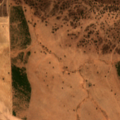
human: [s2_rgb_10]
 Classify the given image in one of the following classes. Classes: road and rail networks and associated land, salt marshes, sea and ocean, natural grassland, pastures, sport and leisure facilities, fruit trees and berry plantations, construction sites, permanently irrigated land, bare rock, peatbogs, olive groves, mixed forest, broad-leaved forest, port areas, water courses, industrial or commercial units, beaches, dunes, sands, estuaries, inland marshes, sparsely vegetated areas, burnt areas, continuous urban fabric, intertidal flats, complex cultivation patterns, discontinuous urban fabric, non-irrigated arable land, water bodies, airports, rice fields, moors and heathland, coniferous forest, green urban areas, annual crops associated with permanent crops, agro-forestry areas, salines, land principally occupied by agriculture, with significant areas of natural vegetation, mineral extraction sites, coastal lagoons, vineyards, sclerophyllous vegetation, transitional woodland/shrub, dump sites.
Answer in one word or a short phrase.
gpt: fruit trees and berry plantations, pastures, agro-forestry areas, coniferous forest, transitional woodland/shrub